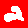
Digit: 2